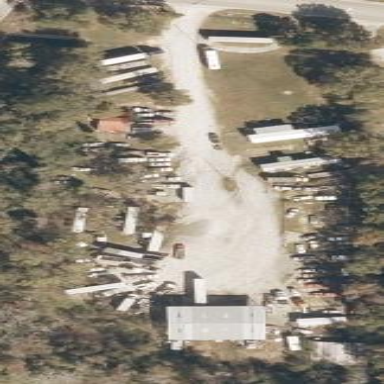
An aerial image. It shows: Car repair shop.